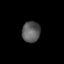
Tissue: lung
Cell type: Epithelial cells
Senescence score: 0.2072
Nuclear area (px): 375
Mean DAPI intensity: 90.587